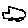
Label: car